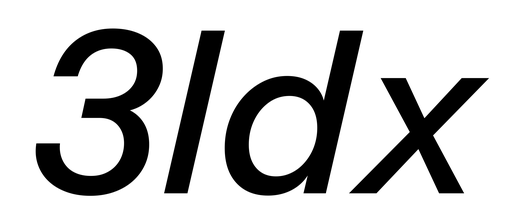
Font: InstrumentSans-Italic_Medium_Italic